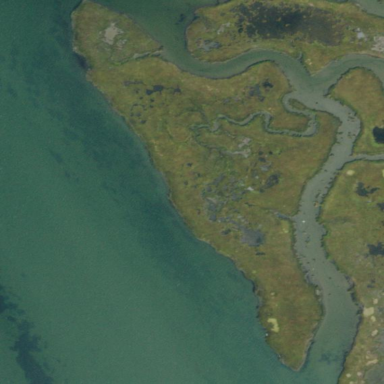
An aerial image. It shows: Islet along the natural coastline.